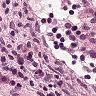
Metastatic tissue present: no